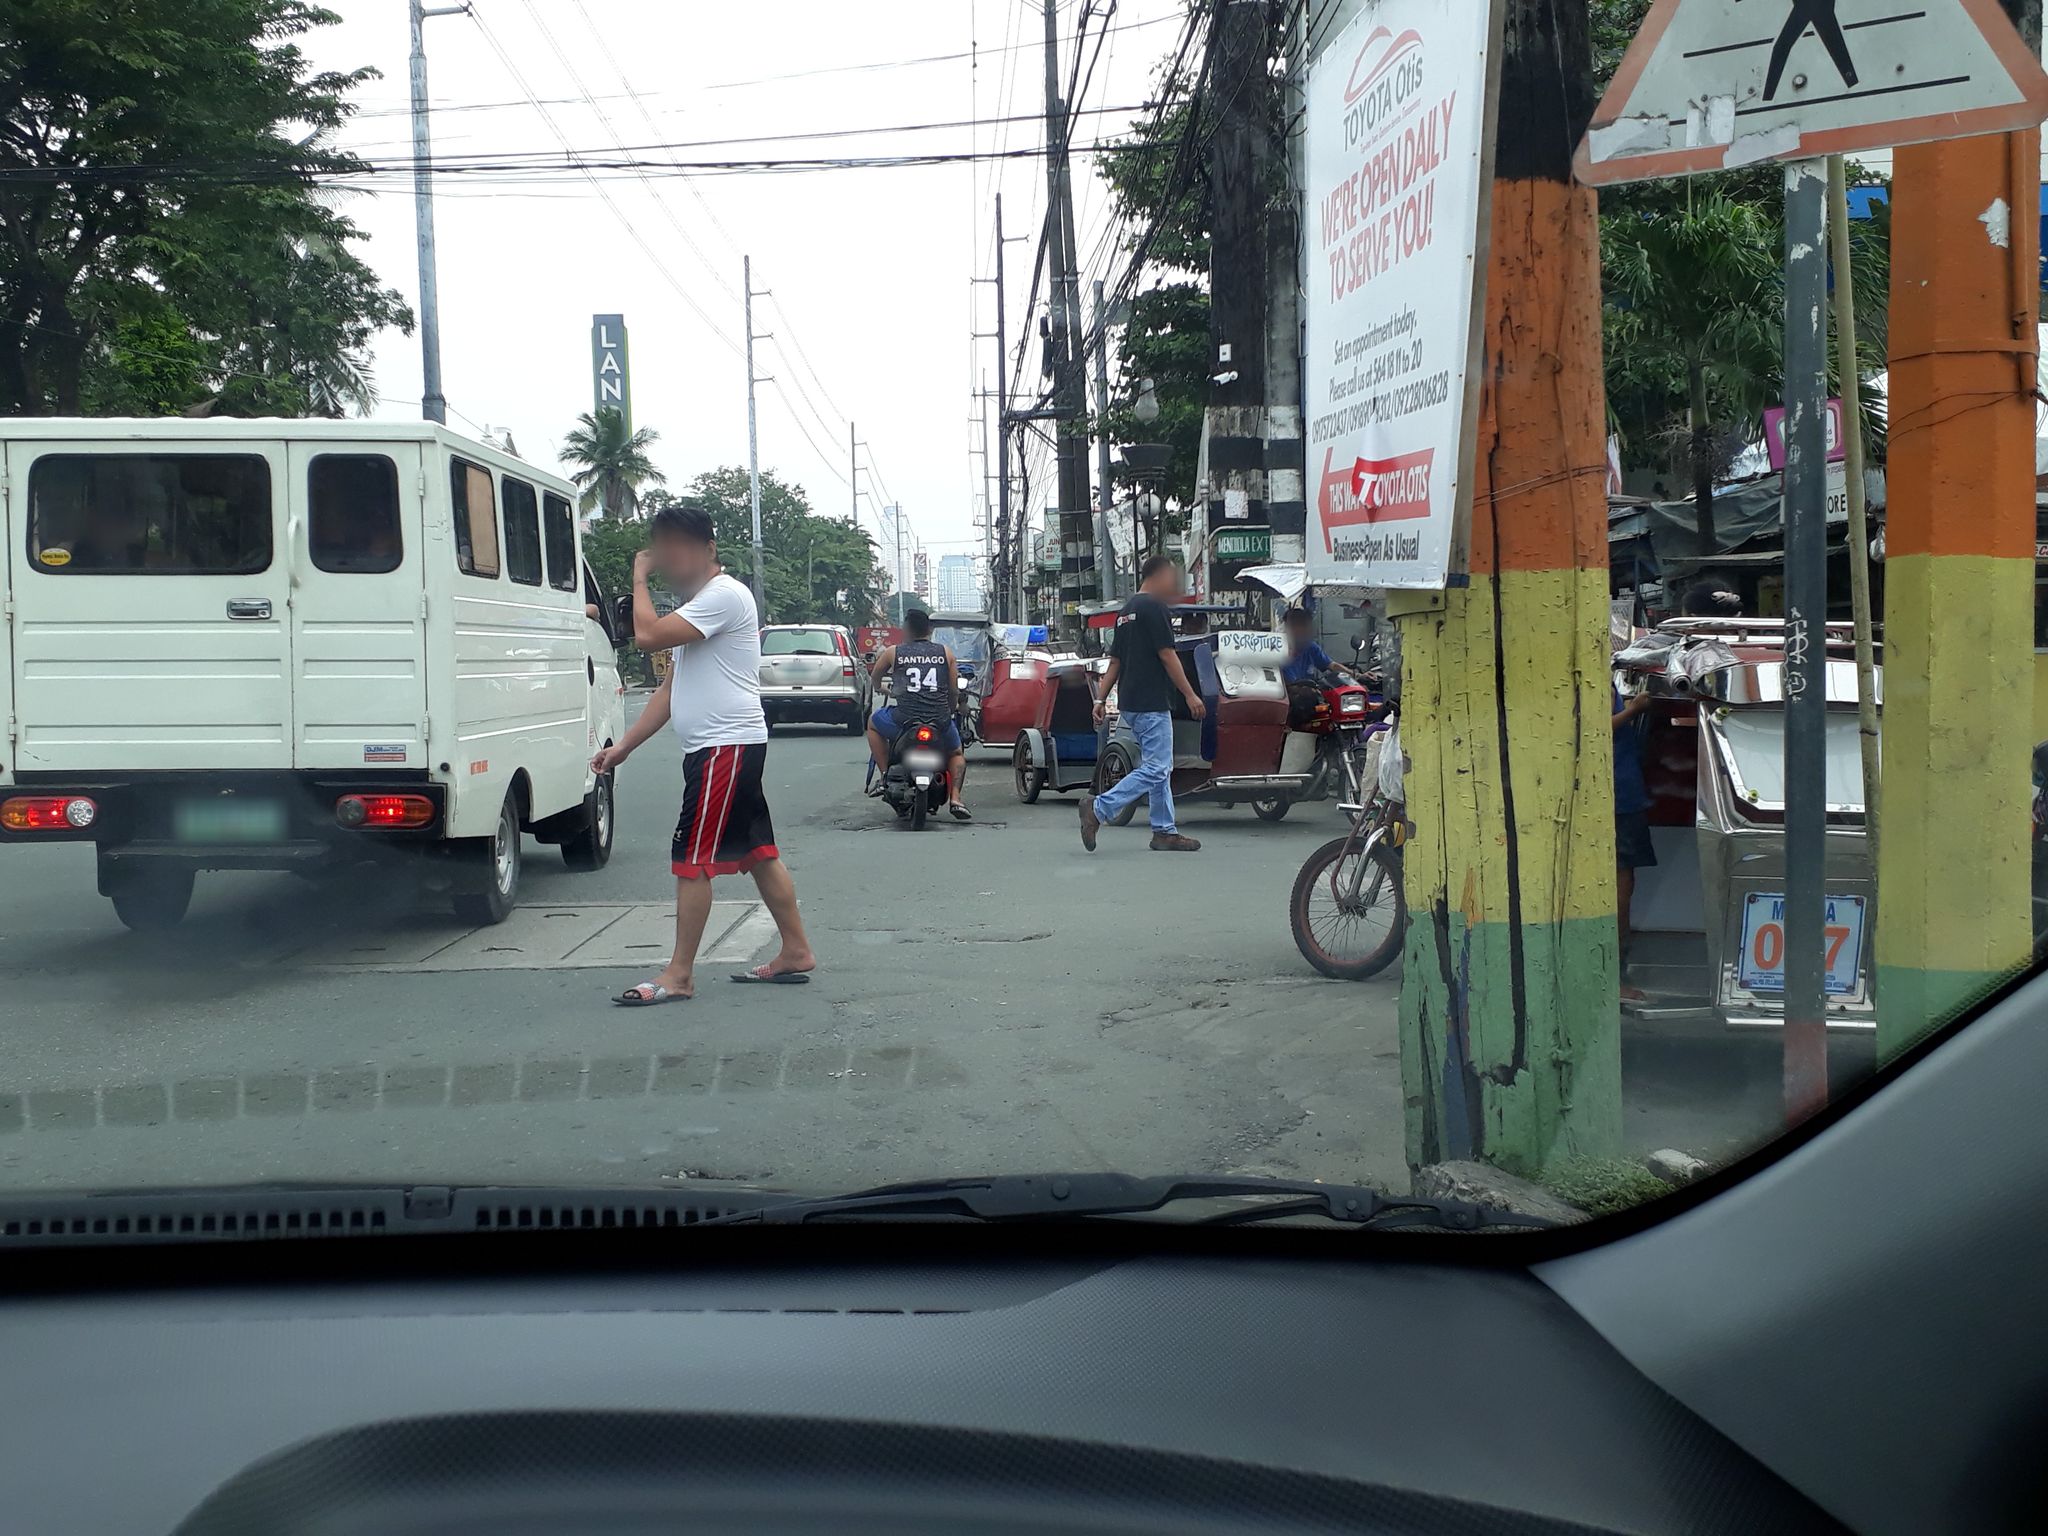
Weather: cloudy
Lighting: day
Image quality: good
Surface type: driving surface
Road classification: secondary
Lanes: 2
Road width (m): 14
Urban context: urban centre
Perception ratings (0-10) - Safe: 2.31, Lively: 7.59, Beautiful: 5.56, Boring: 1.44, Depressing: 4.64, Wealthy: 0.86